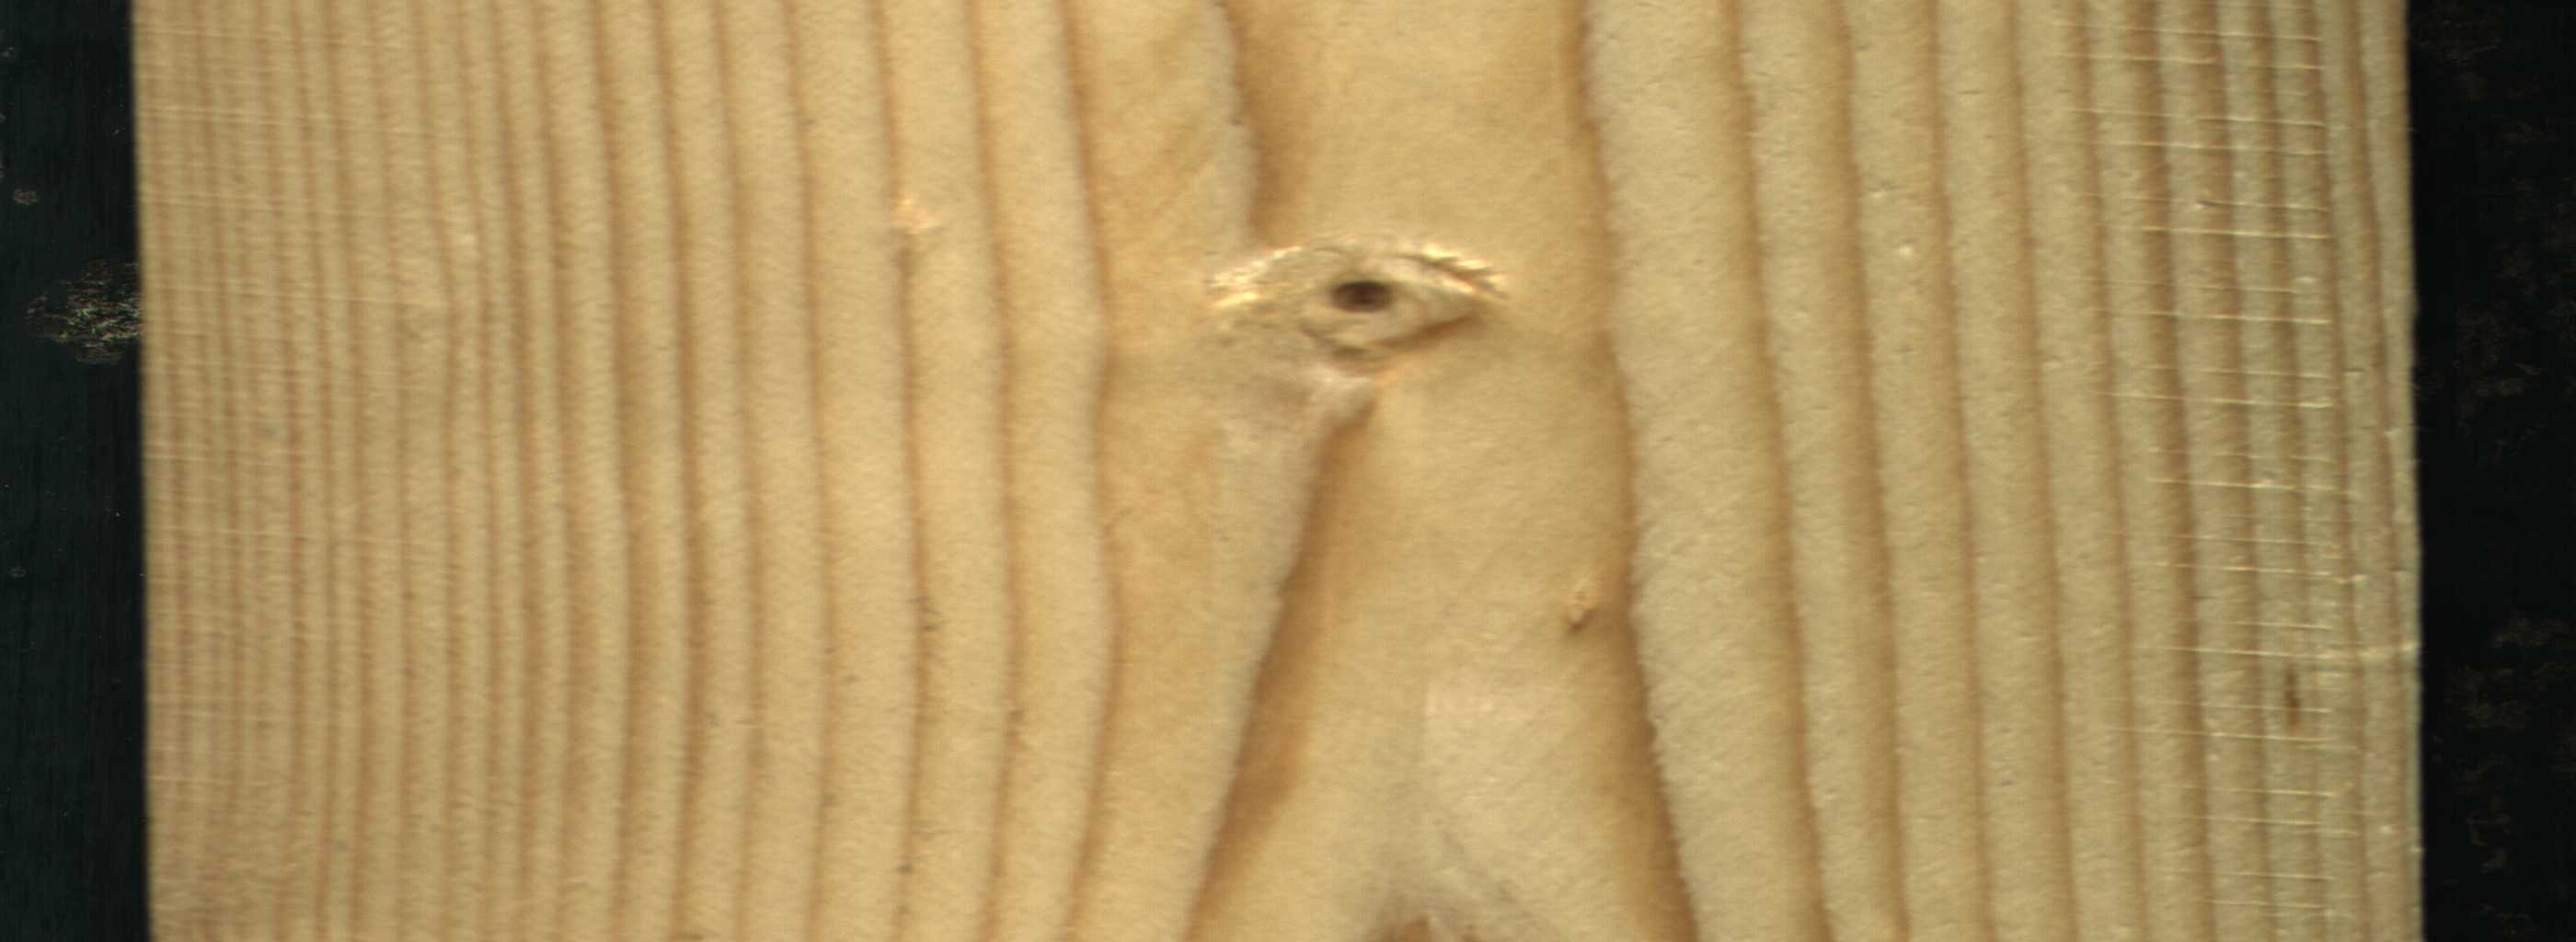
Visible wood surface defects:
Live_Knot